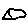
Label: cloud